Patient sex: F
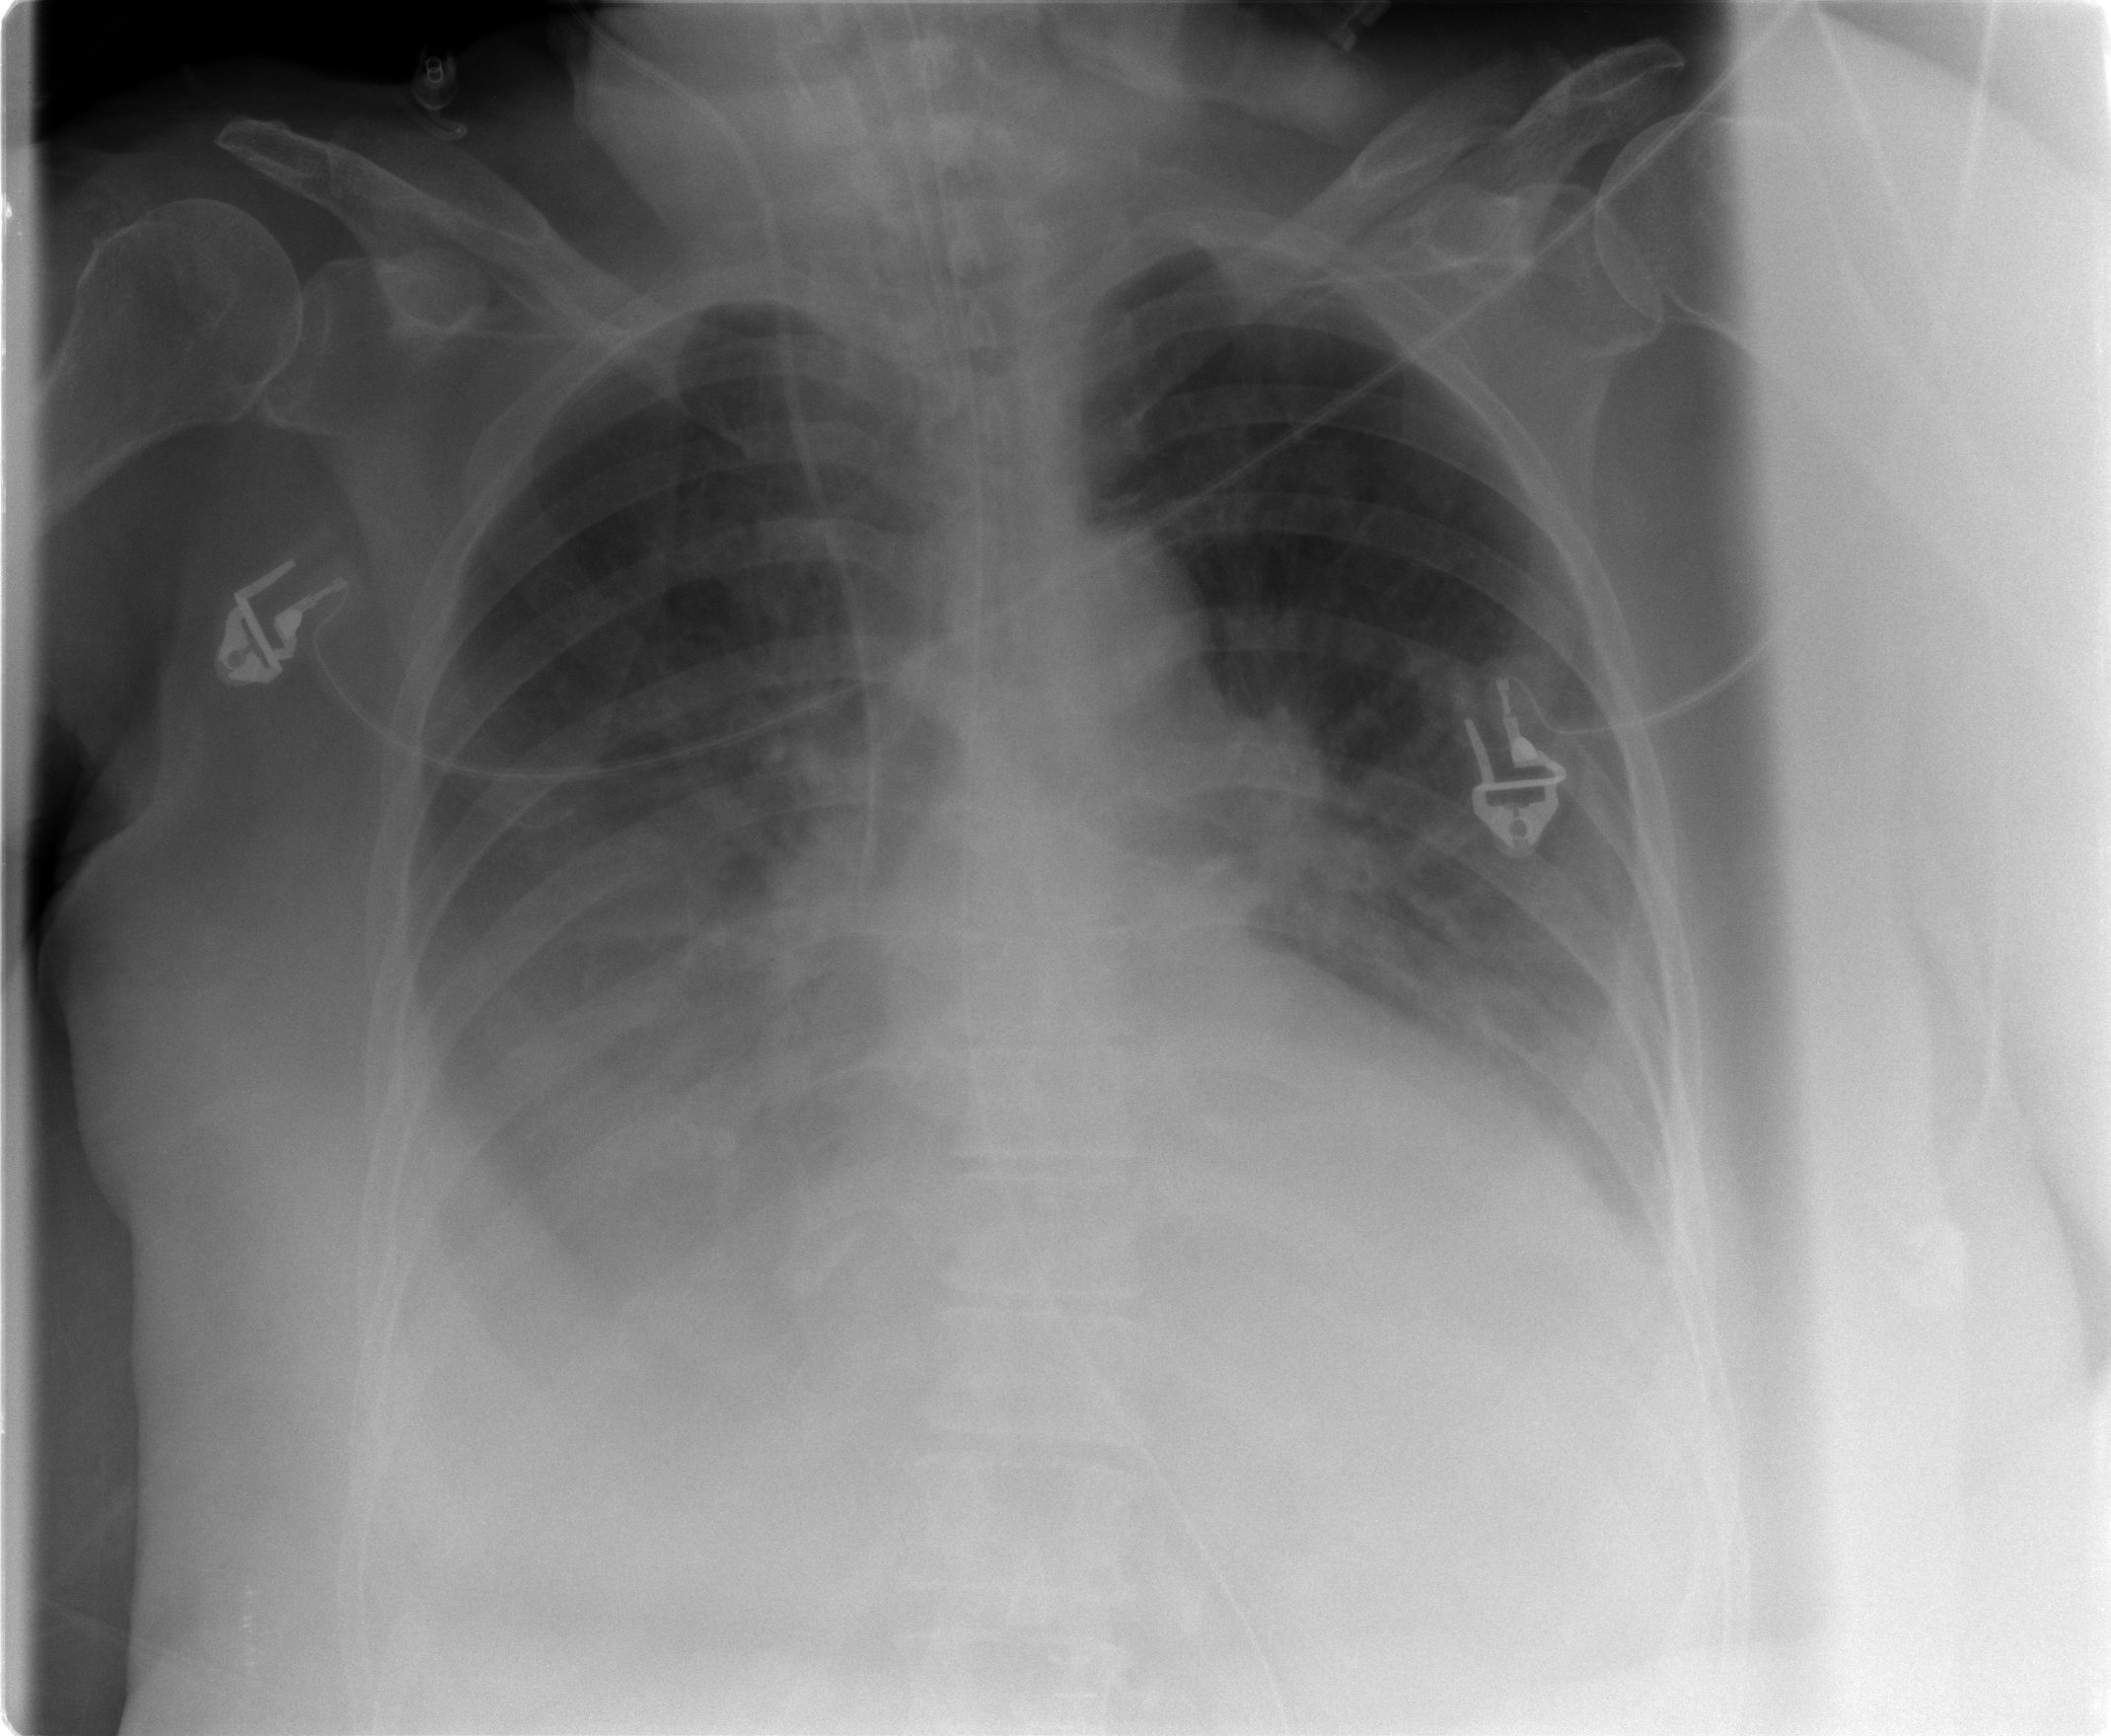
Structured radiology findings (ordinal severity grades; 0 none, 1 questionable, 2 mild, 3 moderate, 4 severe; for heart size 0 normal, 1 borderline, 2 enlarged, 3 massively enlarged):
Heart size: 2
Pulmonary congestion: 1
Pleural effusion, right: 2
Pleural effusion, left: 2
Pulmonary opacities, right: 1
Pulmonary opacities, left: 0
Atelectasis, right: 2
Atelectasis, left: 2